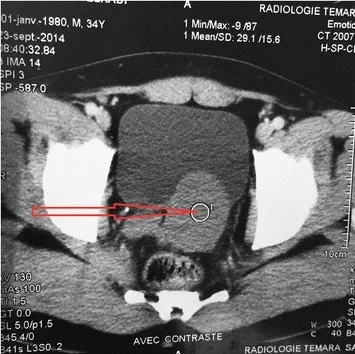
CT image showing a homogeneous liquid mass to polylobed contours not taking contrast retrovesical.
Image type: radiology (ct)